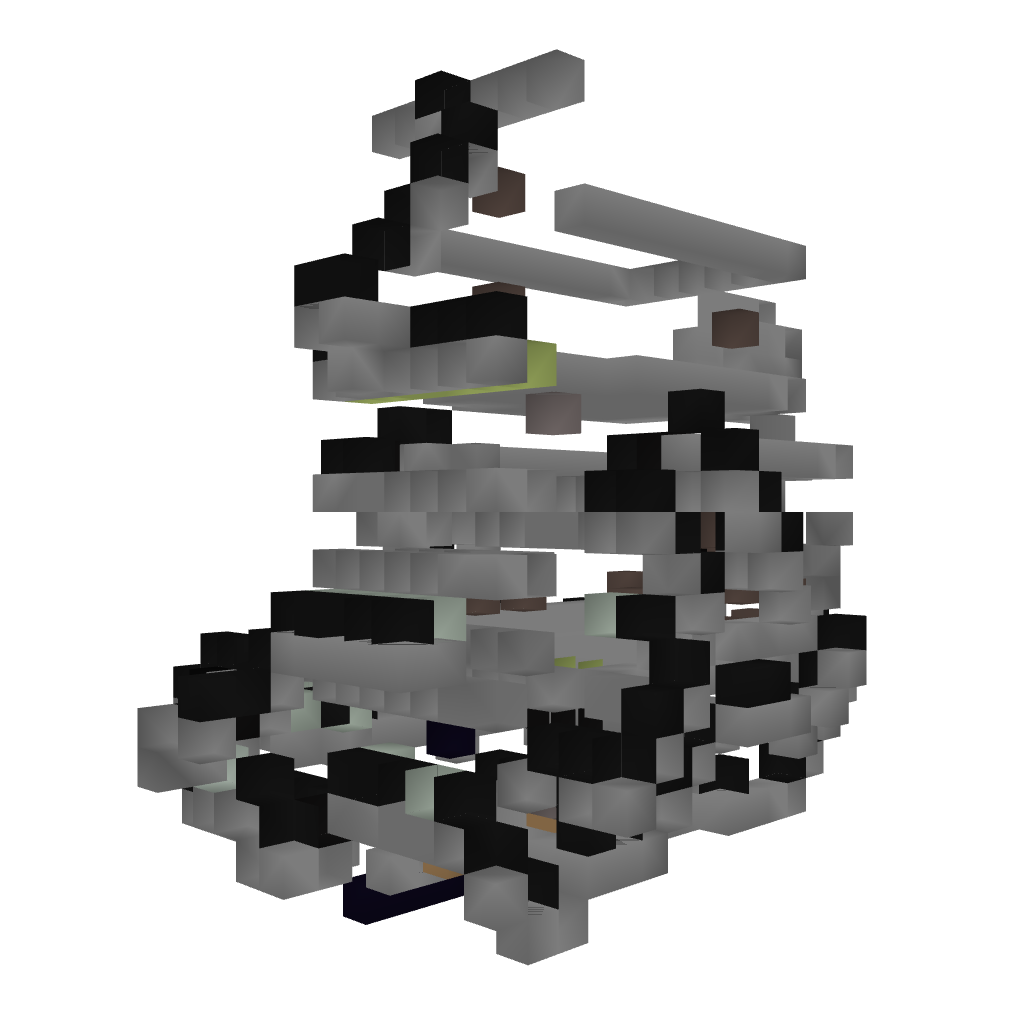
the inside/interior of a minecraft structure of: Torture jail